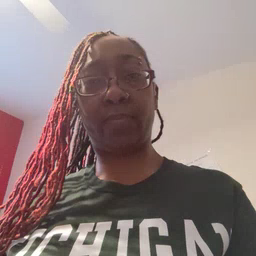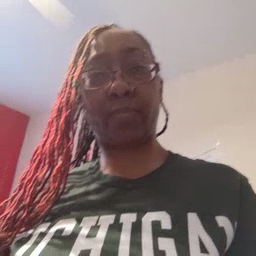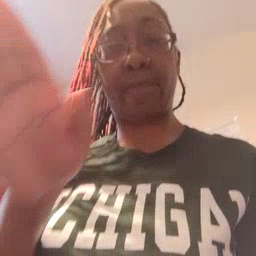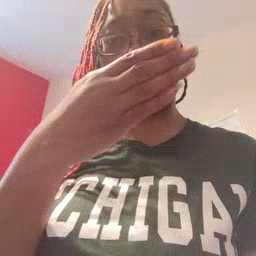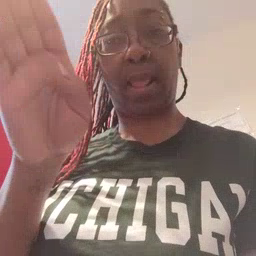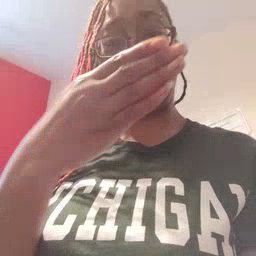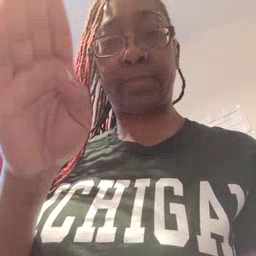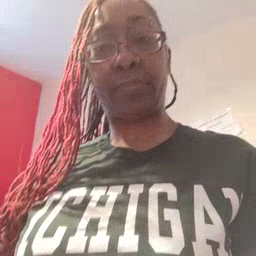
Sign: flag